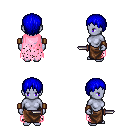
a pixel art fantasy rpg character, female body template, dark elf, purple skin, pink tattered cape, robe skirt, blue plain hairstyle, leather bracers, dagger, four views (front, back, left, right), 2x2 character sprite sheet, small pixel art, hard edges, no anti-aliasing